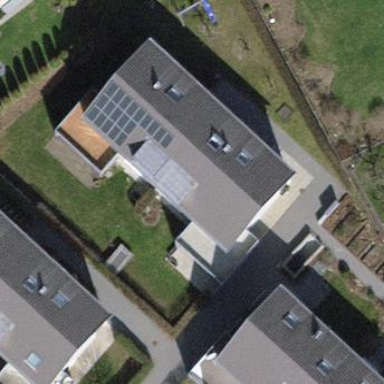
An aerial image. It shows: Gabled house with gray roof.